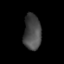
Tissue: lung
Cell type: Epithelial cells
Senescence score: 0.1793
Nuclear area (px): 604
Mean DAPI intensity: 71.921